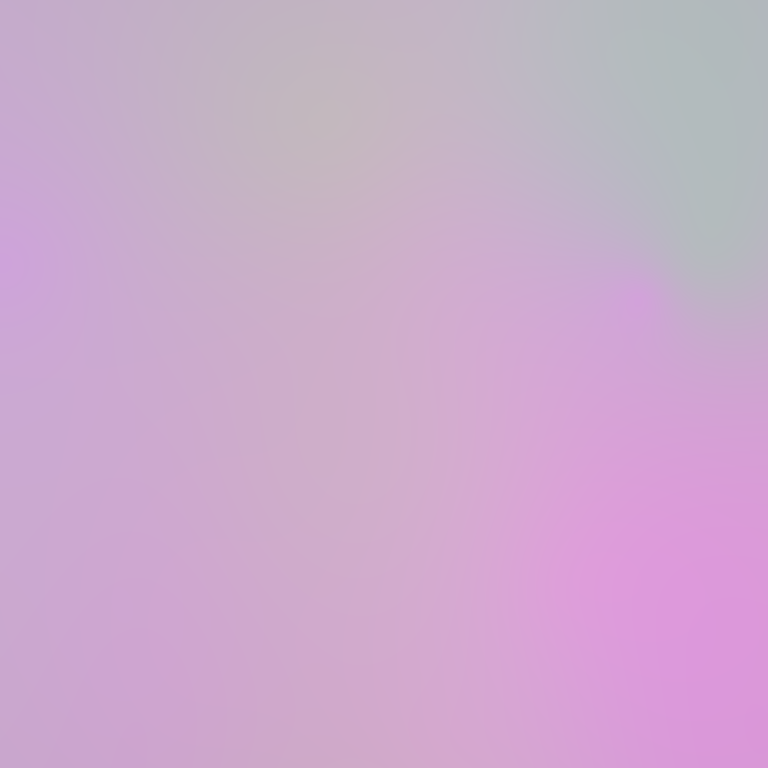
Abstract light effect, smooth gradient from soft lavender to pale mint, serene atmosphere, diffuse glow, no room, no furniture, no objects.